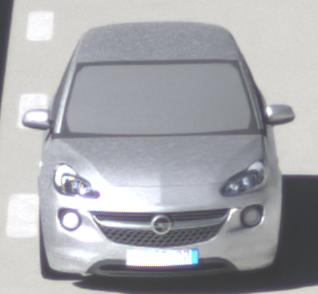
Make: Opel
Model: ADAM 1.2
Detailed model: ADAM
Model produced from: 2013/01
Model produced until: 2014/11
Doors: 3
Color: white
Road condition: wet road
Daytime: morning or afternoon
Contrast: high contrast